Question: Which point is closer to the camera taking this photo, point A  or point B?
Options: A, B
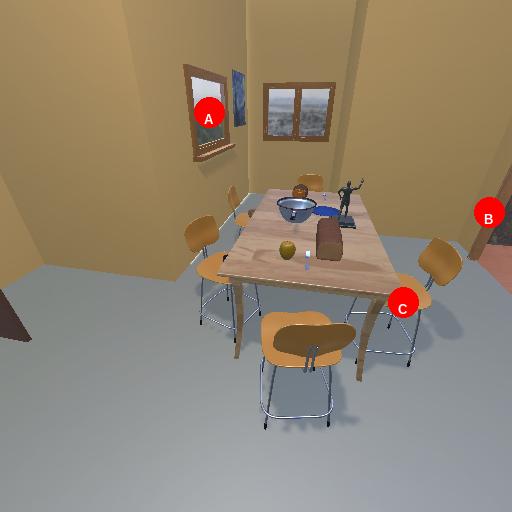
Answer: A